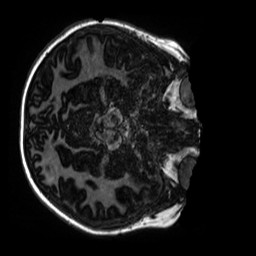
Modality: MP2RAGE
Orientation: axial
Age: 9
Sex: male
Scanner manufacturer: siemens
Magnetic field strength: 3 T
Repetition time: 4 s
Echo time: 0.00303 s